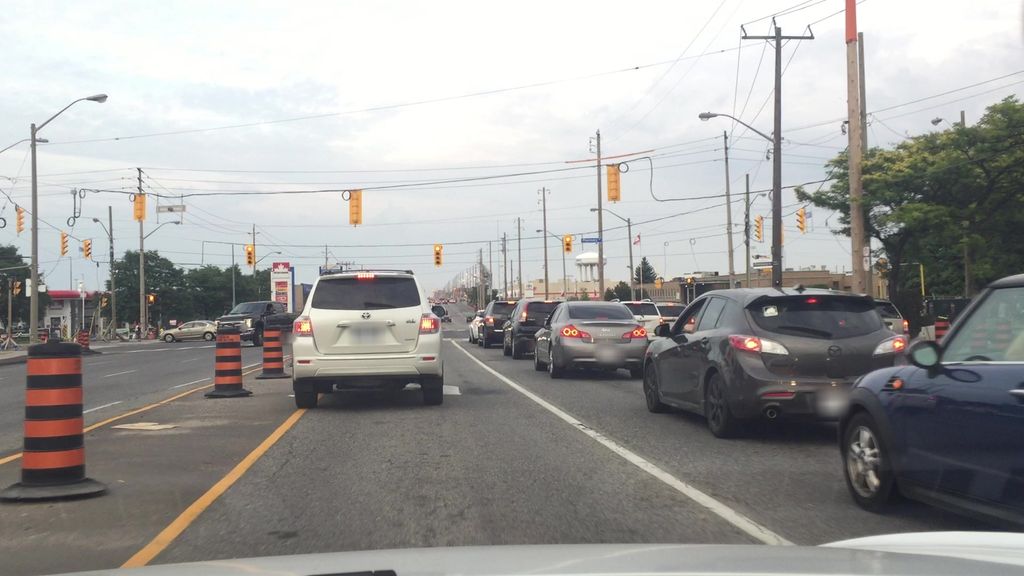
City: toronto